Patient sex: F
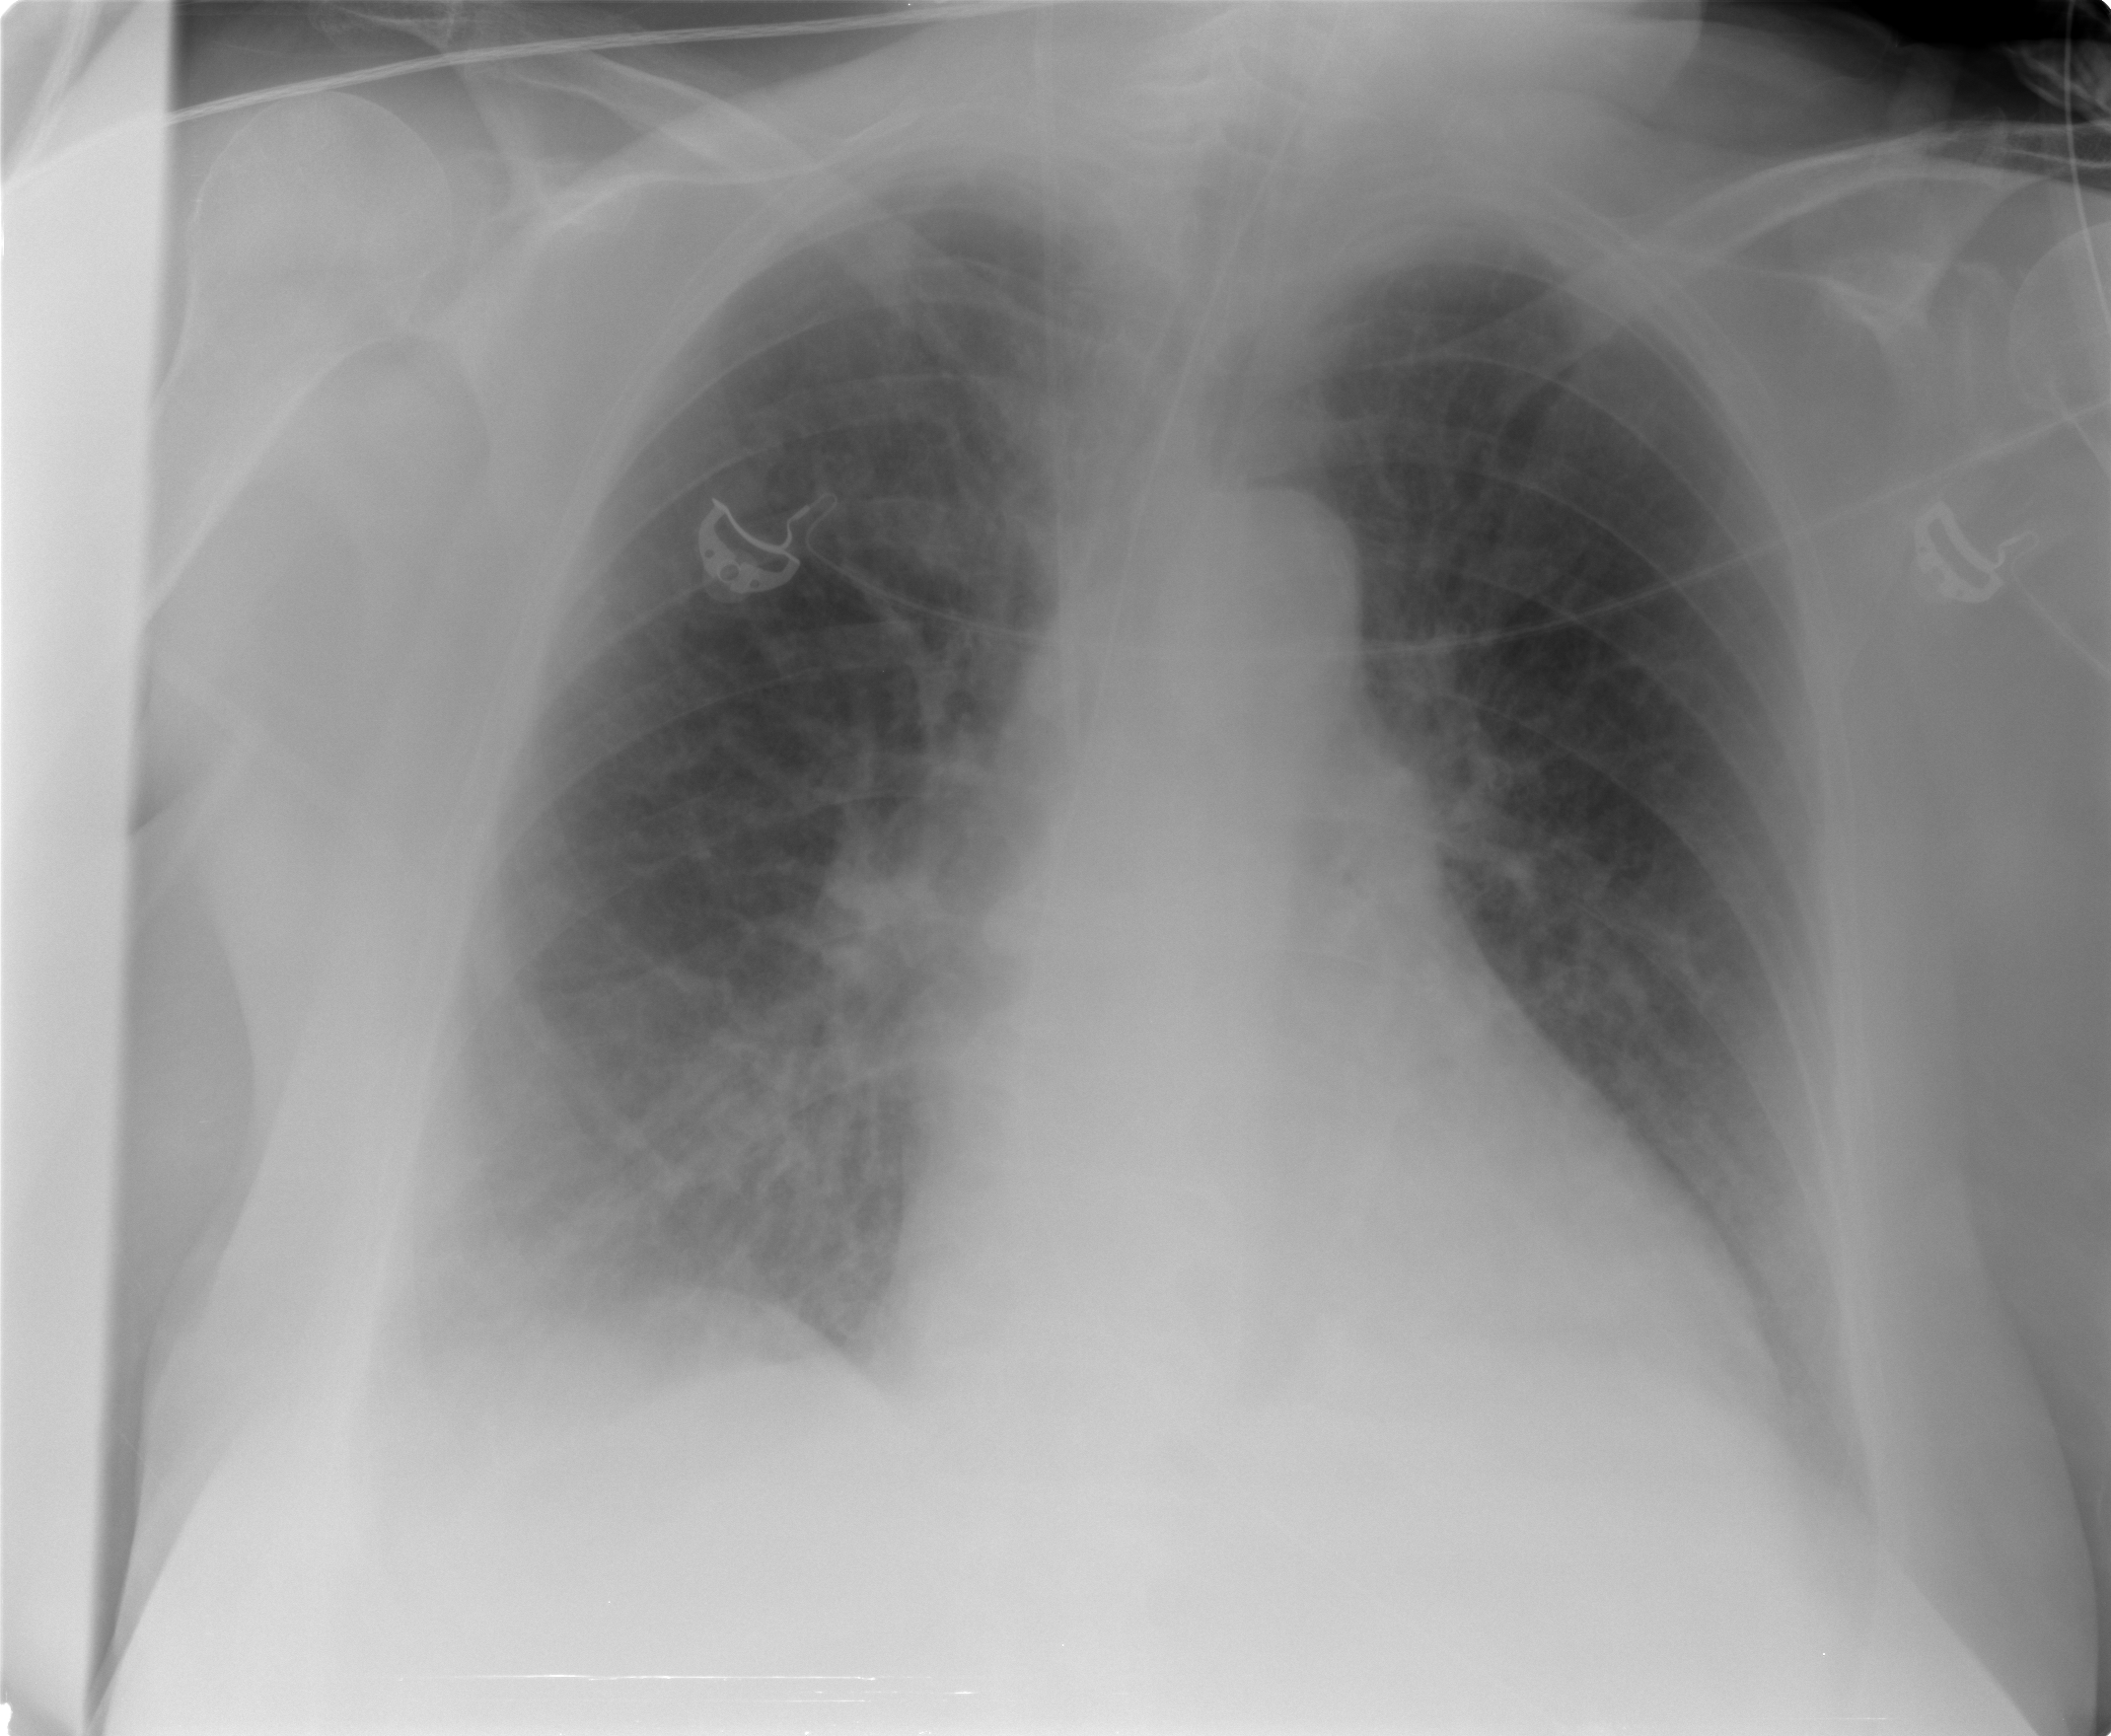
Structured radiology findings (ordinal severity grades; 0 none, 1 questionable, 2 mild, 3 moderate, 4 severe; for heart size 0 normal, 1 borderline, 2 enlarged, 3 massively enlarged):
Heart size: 1
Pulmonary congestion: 1
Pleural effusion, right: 2
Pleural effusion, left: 1
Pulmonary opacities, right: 0
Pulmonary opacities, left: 0
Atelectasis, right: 2
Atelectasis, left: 2